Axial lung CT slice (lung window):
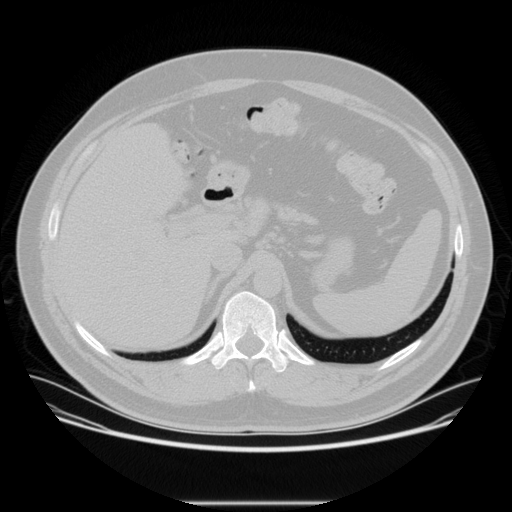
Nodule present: no